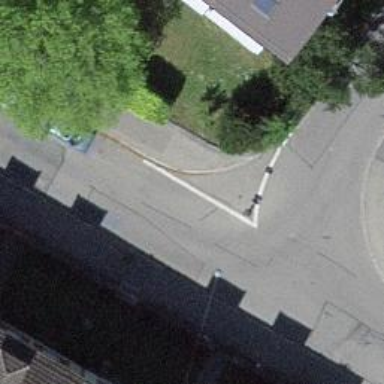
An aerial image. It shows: Kerb serving as barrier.